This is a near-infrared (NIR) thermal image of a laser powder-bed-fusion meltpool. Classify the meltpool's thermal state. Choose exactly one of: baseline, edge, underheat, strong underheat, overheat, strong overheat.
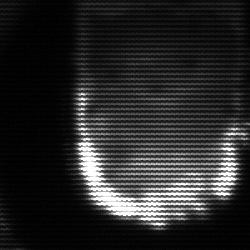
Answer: baseline